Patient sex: M
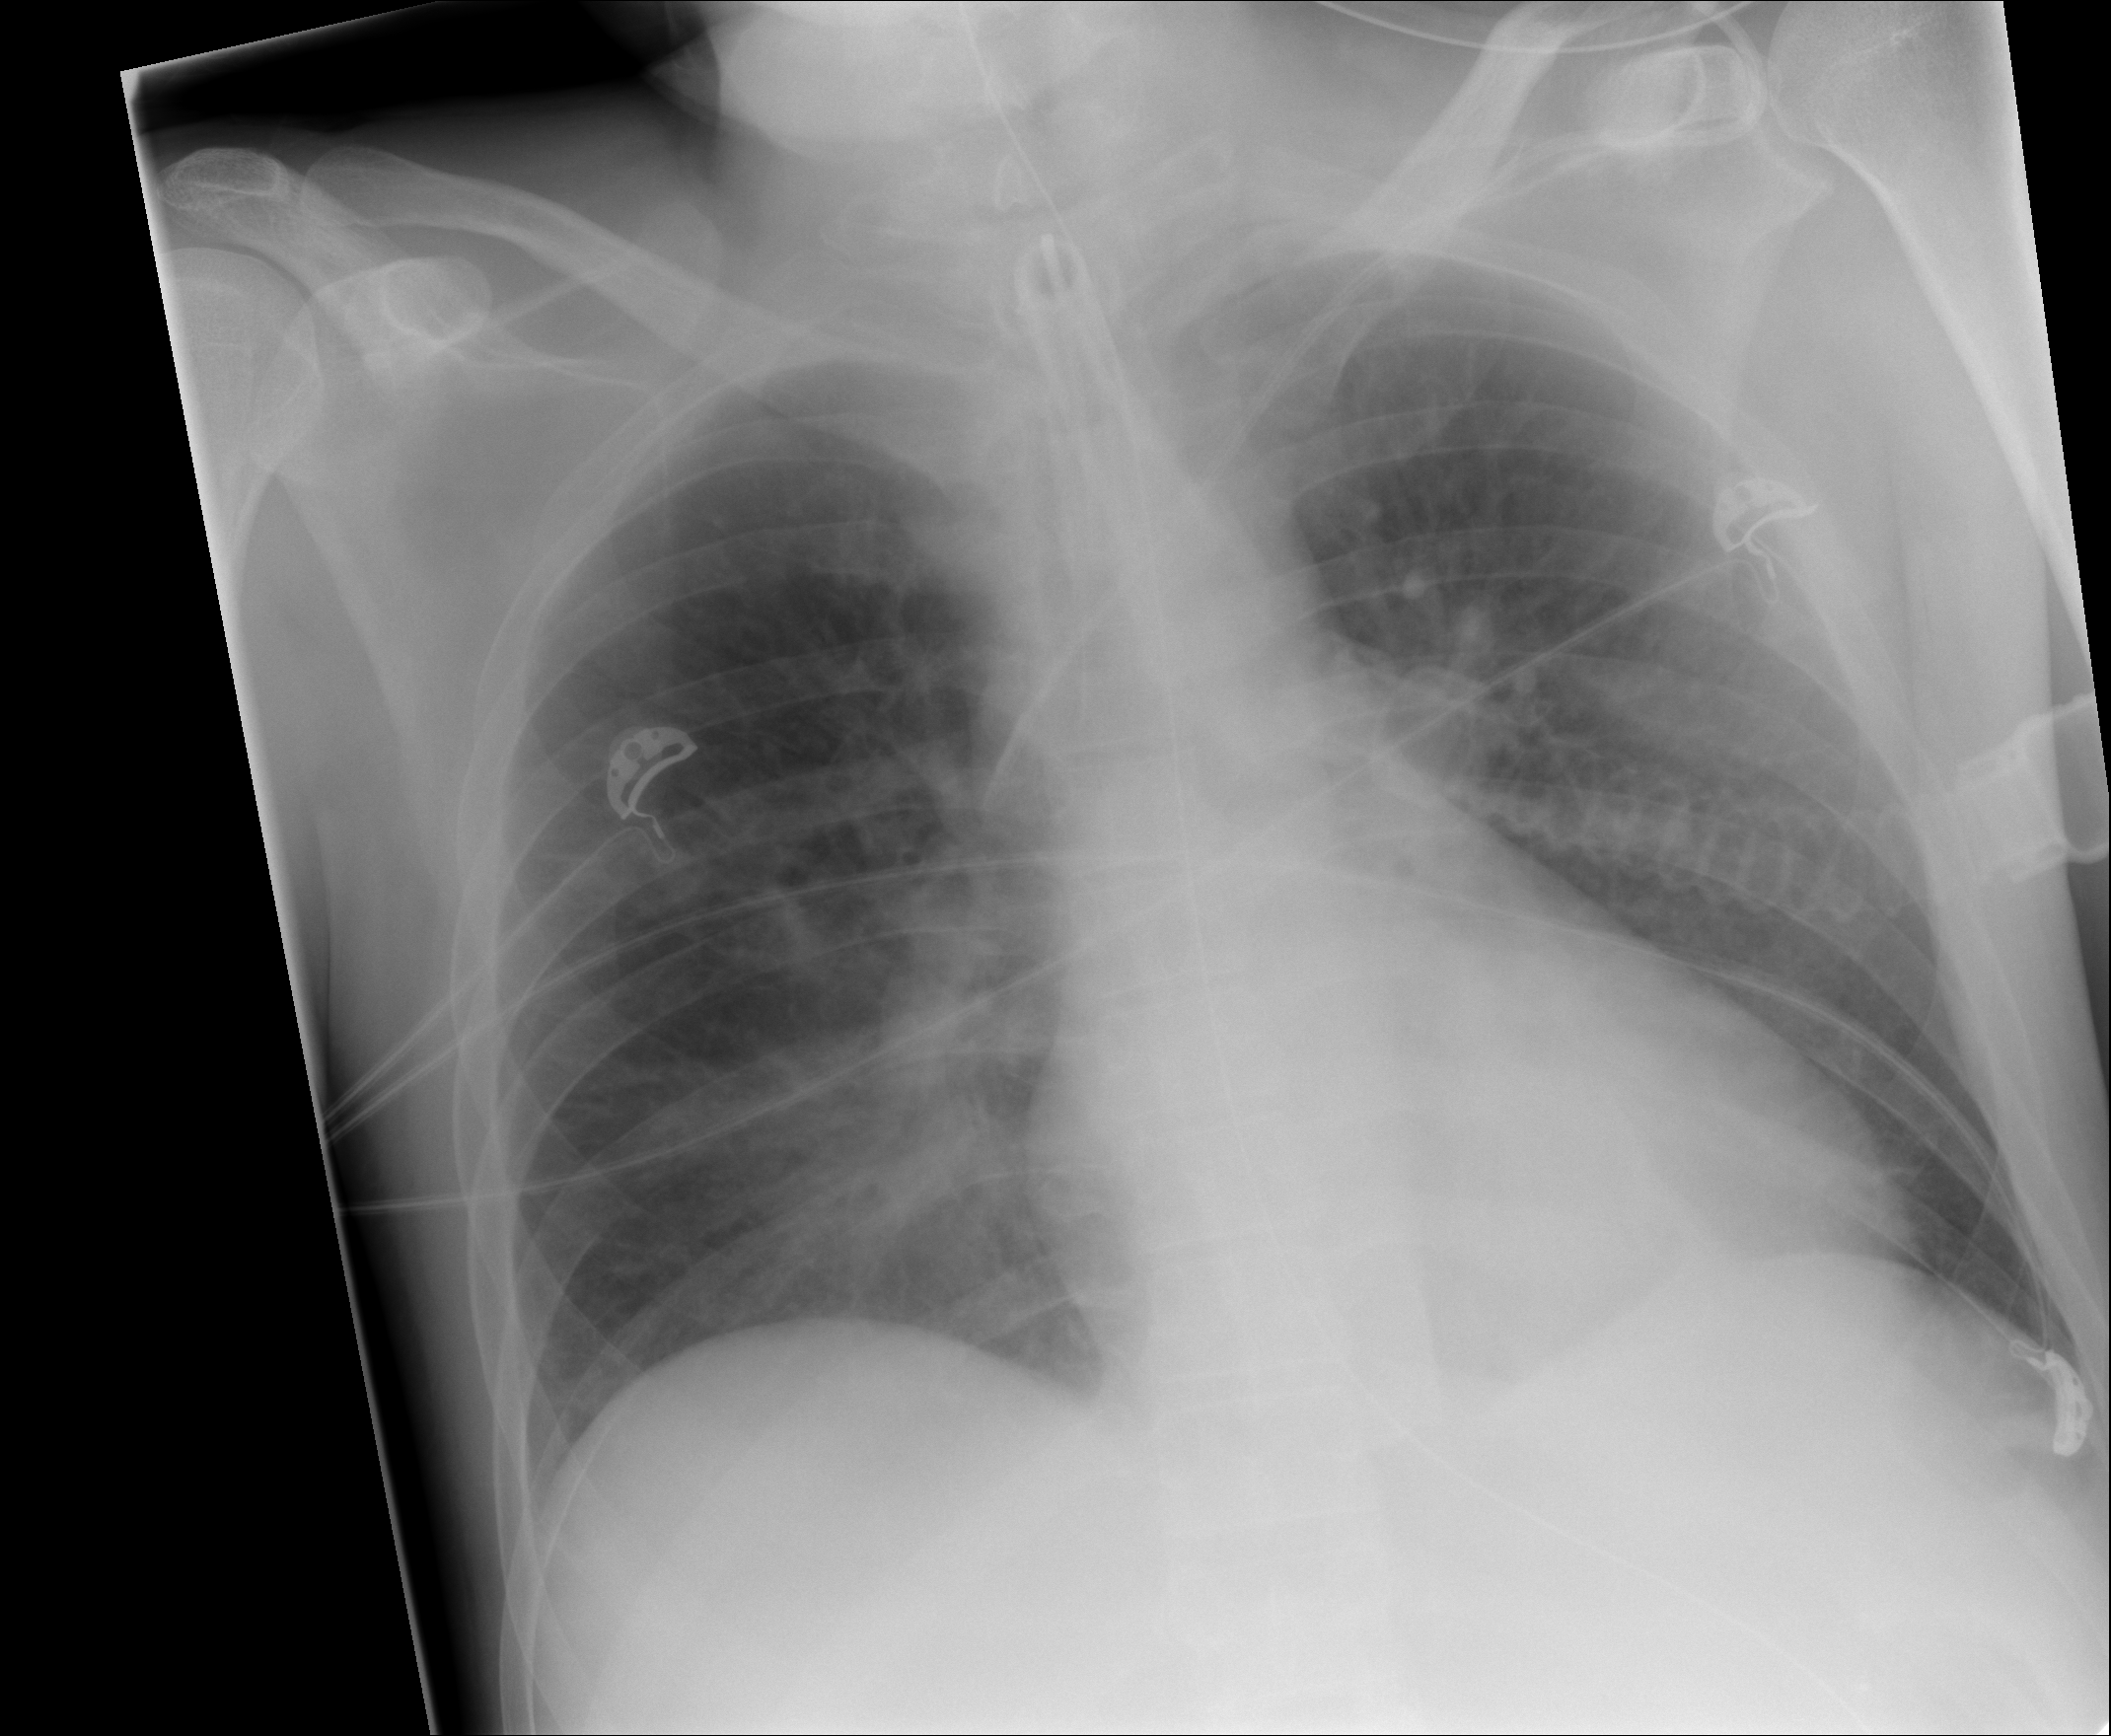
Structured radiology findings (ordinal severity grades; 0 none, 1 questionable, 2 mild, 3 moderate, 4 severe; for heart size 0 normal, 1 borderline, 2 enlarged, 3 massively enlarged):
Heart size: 0
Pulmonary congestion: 2
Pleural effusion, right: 0
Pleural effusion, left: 0
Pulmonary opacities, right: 2
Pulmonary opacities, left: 0
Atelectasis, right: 2
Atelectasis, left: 0